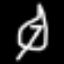
Label: leaf